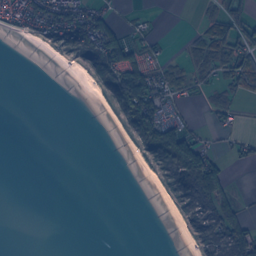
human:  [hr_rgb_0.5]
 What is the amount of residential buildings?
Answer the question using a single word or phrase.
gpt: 1233

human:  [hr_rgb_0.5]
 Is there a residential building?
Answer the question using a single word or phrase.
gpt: yes

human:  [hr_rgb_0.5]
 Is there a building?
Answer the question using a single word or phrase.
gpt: yes

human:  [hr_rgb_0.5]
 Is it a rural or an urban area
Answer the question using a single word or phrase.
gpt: urban

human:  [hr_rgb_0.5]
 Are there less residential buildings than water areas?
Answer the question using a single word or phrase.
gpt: no

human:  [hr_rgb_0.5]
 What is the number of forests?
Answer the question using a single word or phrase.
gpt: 113

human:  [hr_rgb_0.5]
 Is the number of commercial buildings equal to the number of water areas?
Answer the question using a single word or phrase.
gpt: no

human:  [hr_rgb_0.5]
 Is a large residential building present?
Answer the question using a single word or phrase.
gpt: no

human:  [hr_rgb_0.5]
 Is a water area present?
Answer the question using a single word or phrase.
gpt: yes

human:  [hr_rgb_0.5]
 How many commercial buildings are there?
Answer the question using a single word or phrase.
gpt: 16

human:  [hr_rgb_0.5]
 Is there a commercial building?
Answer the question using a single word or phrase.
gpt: yes

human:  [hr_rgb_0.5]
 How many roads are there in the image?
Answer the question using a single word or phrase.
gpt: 389

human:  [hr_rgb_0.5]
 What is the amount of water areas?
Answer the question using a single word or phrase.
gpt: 20

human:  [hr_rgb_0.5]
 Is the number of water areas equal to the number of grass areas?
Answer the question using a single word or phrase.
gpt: no

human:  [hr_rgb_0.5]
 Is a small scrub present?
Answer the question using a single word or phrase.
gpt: yes

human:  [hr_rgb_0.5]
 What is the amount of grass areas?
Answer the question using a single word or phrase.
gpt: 57

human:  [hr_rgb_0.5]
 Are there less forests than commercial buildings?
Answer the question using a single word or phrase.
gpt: no

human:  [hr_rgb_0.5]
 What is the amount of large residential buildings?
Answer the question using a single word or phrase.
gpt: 0

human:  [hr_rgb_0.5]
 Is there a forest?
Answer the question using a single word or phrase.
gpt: yes

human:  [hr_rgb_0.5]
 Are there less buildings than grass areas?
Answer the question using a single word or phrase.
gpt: no

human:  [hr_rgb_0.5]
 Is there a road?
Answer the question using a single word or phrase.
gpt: yes

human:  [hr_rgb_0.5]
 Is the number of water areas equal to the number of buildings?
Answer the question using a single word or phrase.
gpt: no

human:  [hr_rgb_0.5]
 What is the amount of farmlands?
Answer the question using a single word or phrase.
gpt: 21

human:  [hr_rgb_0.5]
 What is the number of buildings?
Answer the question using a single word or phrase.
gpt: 1265

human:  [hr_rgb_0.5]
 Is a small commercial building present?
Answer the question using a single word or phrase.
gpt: yes

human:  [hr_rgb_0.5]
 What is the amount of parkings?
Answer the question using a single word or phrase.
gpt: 10

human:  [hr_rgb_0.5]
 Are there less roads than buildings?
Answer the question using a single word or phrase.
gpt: yes

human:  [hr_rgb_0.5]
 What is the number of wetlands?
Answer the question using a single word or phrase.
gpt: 12

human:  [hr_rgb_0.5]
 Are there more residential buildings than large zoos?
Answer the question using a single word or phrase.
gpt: yes

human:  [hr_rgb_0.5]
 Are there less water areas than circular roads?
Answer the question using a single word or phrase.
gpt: no

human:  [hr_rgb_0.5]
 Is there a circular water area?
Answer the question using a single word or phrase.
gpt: yes

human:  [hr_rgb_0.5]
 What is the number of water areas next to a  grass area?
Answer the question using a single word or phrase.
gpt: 20

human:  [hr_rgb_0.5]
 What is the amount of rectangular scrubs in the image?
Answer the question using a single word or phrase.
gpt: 2

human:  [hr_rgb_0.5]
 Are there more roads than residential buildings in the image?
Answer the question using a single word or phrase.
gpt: no

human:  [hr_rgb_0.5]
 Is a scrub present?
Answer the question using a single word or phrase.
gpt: yes

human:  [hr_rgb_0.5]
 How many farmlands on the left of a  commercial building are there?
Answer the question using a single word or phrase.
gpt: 11

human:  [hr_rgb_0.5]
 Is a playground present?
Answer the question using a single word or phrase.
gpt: yes

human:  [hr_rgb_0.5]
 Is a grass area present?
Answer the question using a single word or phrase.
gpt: yes

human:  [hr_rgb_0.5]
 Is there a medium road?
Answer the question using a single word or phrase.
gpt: no

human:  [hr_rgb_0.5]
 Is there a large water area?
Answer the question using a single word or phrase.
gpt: yes

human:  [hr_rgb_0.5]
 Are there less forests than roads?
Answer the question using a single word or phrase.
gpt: yes

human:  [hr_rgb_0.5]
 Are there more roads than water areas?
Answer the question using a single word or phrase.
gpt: yes

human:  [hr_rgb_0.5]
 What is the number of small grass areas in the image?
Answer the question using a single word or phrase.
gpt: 8

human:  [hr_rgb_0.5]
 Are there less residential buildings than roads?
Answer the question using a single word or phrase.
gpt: no

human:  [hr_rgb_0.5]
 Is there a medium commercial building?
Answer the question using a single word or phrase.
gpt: no

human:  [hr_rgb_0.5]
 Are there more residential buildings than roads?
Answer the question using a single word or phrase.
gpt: yes

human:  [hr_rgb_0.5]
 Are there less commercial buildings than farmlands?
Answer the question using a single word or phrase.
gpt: yes

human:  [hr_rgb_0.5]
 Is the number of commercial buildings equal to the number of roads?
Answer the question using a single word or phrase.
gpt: no

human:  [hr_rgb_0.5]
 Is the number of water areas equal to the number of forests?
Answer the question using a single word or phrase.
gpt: no

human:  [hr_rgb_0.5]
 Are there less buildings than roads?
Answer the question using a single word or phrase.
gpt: no

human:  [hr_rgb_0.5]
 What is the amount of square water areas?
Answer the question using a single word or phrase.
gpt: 2

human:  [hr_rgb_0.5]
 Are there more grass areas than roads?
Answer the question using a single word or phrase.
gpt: no

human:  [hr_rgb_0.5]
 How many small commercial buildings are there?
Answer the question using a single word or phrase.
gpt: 16

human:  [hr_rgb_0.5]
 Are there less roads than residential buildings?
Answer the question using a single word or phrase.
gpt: yes

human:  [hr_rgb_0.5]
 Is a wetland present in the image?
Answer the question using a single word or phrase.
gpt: yes

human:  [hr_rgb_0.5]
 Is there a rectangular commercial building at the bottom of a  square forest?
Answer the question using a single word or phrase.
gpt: no

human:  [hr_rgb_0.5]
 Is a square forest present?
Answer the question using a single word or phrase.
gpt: no

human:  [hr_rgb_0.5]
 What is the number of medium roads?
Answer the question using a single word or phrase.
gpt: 0

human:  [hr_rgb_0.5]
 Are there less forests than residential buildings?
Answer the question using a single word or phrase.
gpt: yes

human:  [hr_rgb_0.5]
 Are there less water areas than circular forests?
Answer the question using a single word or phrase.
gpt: no

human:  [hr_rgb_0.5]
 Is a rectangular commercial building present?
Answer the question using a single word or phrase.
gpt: yes

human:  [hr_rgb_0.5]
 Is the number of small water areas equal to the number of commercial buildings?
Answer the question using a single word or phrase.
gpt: no

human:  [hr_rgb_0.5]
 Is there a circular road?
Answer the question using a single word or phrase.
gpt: no

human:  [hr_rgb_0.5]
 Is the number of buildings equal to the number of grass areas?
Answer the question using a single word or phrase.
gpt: no